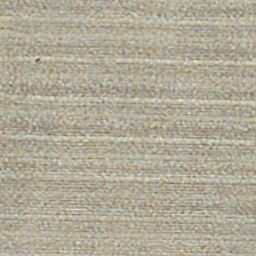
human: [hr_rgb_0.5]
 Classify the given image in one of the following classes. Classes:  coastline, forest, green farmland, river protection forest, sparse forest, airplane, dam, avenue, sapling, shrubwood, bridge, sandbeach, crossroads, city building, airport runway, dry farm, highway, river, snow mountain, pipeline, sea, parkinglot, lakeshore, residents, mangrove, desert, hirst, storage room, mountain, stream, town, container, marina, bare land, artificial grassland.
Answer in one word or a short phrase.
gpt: dry farm